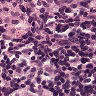
Metastatic tissue present: yes